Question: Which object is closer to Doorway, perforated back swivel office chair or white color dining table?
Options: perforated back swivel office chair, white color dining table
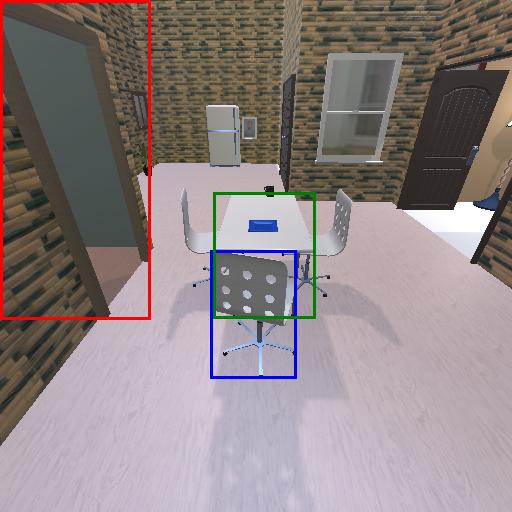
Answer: perforated back swivel office chair